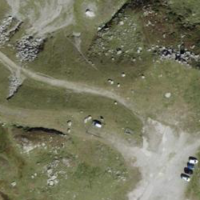
EUNIS habitat code: 31
Species observed at this site:
Corvus corone
Gypaetus barbatus
Sylvia borin
Anthus spinoletta
Dendrocopos major
Prunella modularis
Buteo buteo
Sylvia atricapilla
Spinus spinus
Phylloscopus collybita
Cuculus canorus
Erithacus rubecula
Phoenicurus ochruros
Garrulus glandarius
Nucifraga caryocatactes
Falco tinnunculus
Corvus corax
Picus viridis
Periparus ater
Motacilla cinerea
Lophophanes cristatus
Linaria cannabina
Troglodytes troglodytes
Fringilla coelebs
Lanius collurio
Ptyonoprogne rupestris
Parus major
Hirundo rustica
Aegypius monachus
Milvus milvus
Cinclus cinclus
Pyrrhocorax graculus
Aquila chrysaetos
Delichon urbicum